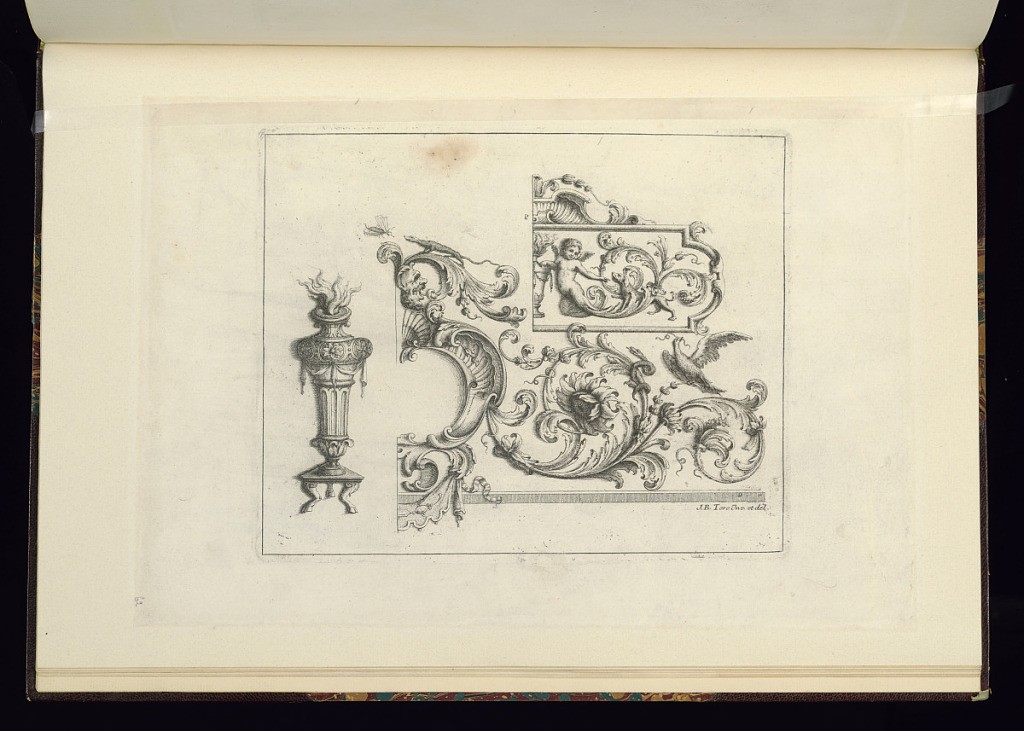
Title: Ornament Designs
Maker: Jean-Bernard Turreau, French, 1672 - 1731
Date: early 18th century
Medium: Etching on laid paper
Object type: Print
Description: Ornament designs featuring foliate scrolls, scrolling leaves (rinceaux), a cartouche, rosettes, flowers, birds, putti, a dog, insects, animals, snake, mascaron (mask), draped textile, ribbon, festoons of leaves, fleurons, fluting and shell motifs. With an incense burner on three legs in the lower left, decorated with fluting, scrolling leaves, rosettes, and draped textiles. The plate is signed.